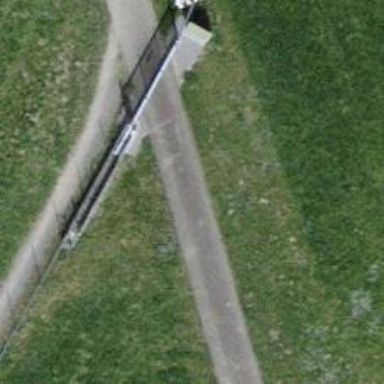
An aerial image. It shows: Lift gate barrier.